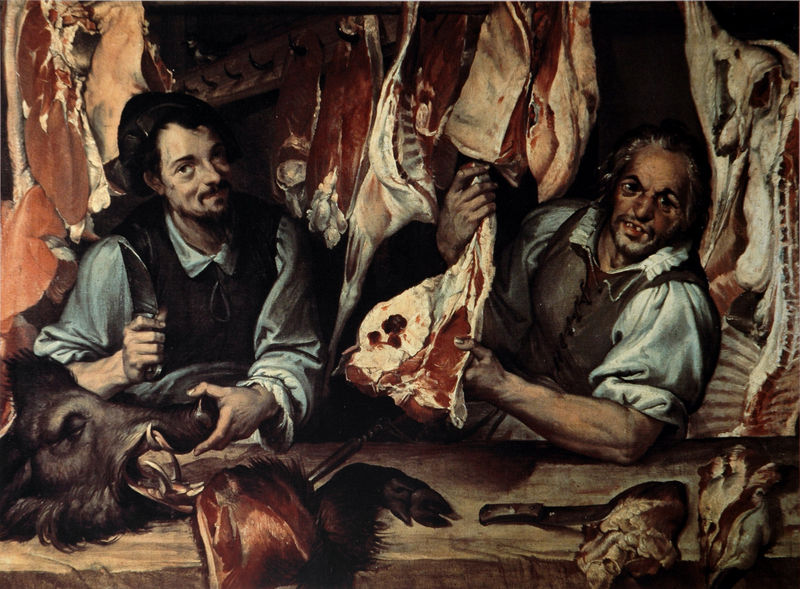
Titel: Fleischerladen
Künstler: Bartolomeo Passerotti
Standort: Rom
Institution: Galleria Nazionale d'Arte Antica (Palazzo Barberini)
Schlagwörter: blau, gemälde, haut, kopf, mann, weiß, menschen, braun, finger, holz, köpfe, männer, tisch, blick, rot, tier, tiere, malerei, bart, hemd, angebot, arme, augen, falten, gesicht, kleidung, kragen, mensch, messer, schneide, tod, tot, ärmel, bildnis, hände, porträt, öl, händler, stillleben, beine, fell, hufe, lächeln, spanien, bein, füße, zwei, blusen, hemden, schwer, farbe, laden, markt, bank, wild, muskeln, realistisch, pfoten, zeigen, weste, freude, kante, fett, fleisch, knochen, roh, schinken, holztisch, lachen, memento mori, blut, courbet, fleischer, fleischerei, froh, hacken, haken, hälfte, hälften, metzger, metzgerei, schlachten, schlachter, schwein, schweinehälften, stolz, theke, verkauf, verkäufer, gestützt, fuss, rippen, wirbelsäule, brett, stücke, stand, jagd, anschauen, pfote, gebein, zähne, werkzeug, hängend, fingernägel, jäger, anbieten, geschnürt, schneiden, wurst, flämisch, töten, zerlegen, wildschwein, verkaufen, eber, innereien, marktstand, zahn, teile, sehnen, keiler, hauer, zerteilen, hinterlauf, caracci, eberkopf, eckzähne, grobschlächtig, halbe rinder, hirn, schweinekop, schweinsfüße, tierhälften, zahnlücke, organe, derb, gedärme, leichenteile, huß, ausweiden, lächelt, schweinekopf, anpreisen, wilschwein, kottelett, schlachtbank, kaken, wildschwin, ausgebeint, hackse